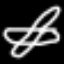
Label: airplane